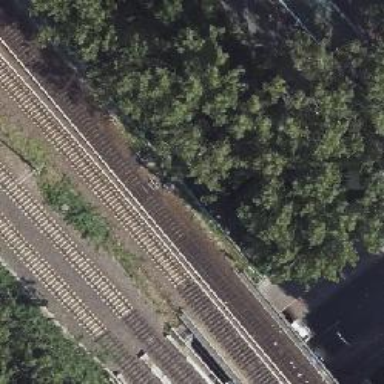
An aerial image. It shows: Railway signal.